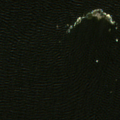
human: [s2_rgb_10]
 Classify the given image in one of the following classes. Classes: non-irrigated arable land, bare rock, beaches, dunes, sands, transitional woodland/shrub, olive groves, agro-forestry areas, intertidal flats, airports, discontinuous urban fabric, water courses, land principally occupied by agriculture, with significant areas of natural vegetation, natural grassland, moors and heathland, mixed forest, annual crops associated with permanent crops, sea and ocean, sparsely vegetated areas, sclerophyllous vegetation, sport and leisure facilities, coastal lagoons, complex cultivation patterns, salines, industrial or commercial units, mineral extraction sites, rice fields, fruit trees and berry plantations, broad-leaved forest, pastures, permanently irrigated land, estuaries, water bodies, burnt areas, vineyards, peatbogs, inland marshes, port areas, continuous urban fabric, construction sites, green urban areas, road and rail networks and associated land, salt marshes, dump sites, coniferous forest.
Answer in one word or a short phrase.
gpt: sea and ocean